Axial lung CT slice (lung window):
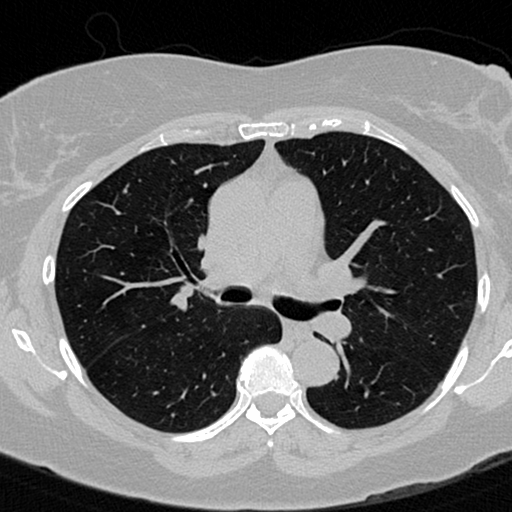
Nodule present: no